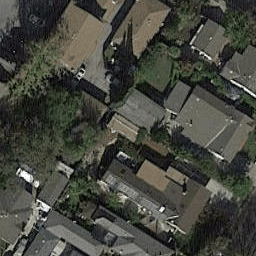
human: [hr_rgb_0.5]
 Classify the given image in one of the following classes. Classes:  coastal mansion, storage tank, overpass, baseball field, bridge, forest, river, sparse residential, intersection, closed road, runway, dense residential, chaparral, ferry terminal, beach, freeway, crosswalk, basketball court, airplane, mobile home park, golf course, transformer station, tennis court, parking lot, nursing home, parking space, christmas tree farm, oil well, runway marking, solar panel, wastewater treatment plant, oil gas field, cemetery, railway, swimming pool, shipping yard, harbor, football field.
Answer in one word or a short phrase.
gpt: dense residential